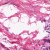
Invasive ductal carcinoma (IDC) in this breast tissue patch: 0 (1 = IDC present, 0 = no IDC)